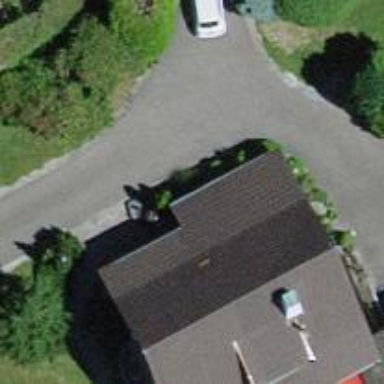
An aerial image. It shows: Paved residential road.